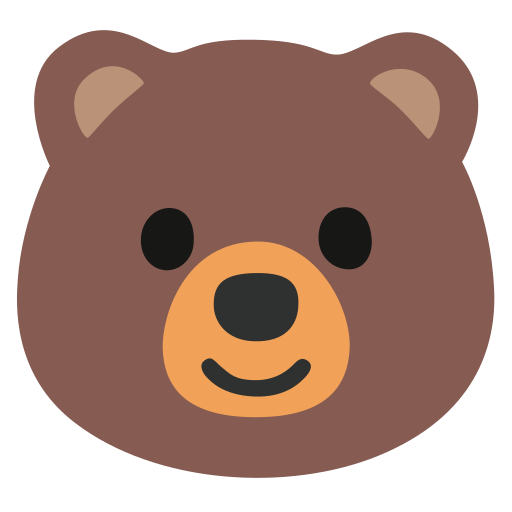
Emoji: 🐻